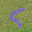
Label: 5